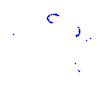
Particle: kaon